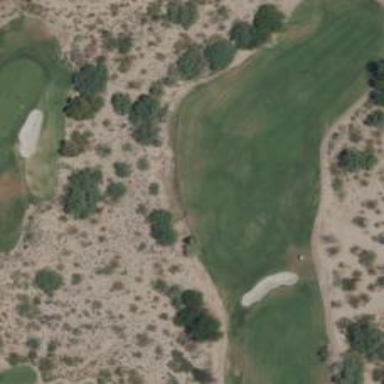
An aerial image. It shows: Golf hole.